Question: I'm working with a directory that's an alias on Mac OS, with Ruby. This is a folder that points to another folder. How can I determine the original directory that this alias points to?
In one of my Jenkins jobs, there is an alias called 'lastStable', which points to the latest stable build folder:

'''
path = /Users/steve/.Jenkins/jobs/MyApp/lastStable
'''
'lastStable' actually points to a folder called '2013-08-06_10_50_49'.
How can I get this info dynamically in Ruby?
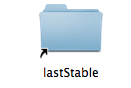
Answer: 'File.realpath' resolves symlinks.
You could do:
'''
File.realpath '/usr/bin/ruby'
#=> "/usr/bin/ruby1.9.3"
'''